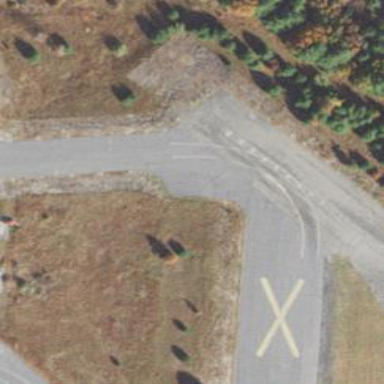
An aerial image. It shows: Asphalt runway at the airport.